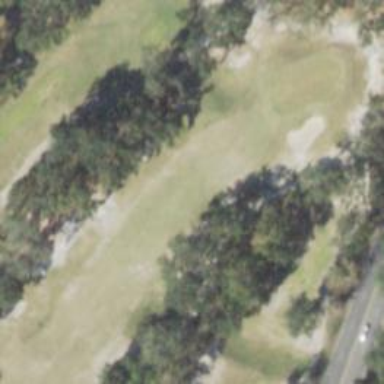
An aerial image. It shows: Golf fairway surrounded by grass.